Question: I have been having an issue with my Java application where I give the user a certain amount of "points" in the database for every time they complete an action. 32 database points is equal to one ingame point. On the event that the user does an action a method is run to see if the points are a multiple of 32, then says you have skypoints after dividing the points from the database by 32. After the user completes the action a certain amount of times it stops working and returns 0 every time the user does an action, not even when it's a multiple of 32. Here is a screenshot of the output and the code is located below to give you an understanding of what I have.
Screenshot:

Code inside my database class
'''
public long getPoints(String uuid) {
long points = 0;
try {
// Open a connection
Connection conn = DriverManager.getConnection(DB_URL, USER, PASS);
Statement stmt = conn.createStatement();
// Execute a query
stmt = conn.createStatement();
String sql = "SELECT playerpoints FROM SkyPoints.players WHERE playerid='" + uuid + "';";
ResultSet rs = stmt.executeQuery(sql);
while(rs.next()) {
points = rs.getLong("playerpoints") / 32;
}
} catch (SQLException e1) {
// TODO Auto-generated catch block
e1.printStackTrace();
}
return points;
}
public long getRawPoints(String uuid) {
long points = 0;
try {
// Open a connection
Connection conn = DriverManager.getConnection(DB_URL, USER, PASS);
Statement stmt = conn.createStatement();
// Execute a query
stmt = conn.createStatement();
String sql = "SELECT playerpoints FROM SkyPoints.players WHERE playerid='" + uuid + "';";
ResultSet rs = stmt.executeQuery(sql);
while(rs.next()) {
points = rs.getLong("playerpoints");
}
} catch (SQLException e1) {
// TODO Auto-generated catch block
e1.printStackTrace();
}
return points;
}
'''
Code inside my main class
'''
if(DatabaseObject.getRawPoints(uuid) % 32 == 0) {
String newamount = String.valueOf(DatabaseObject.getPoints(uuid));
String word = null;
if(DatabaseObject.getPoints(uuid) == 1) {
word = "Point";
} else {
word = "Points";
}
player.sendMessage(ChatColor.GRAY + "You have earned 1 Sky Point. New amount: " + ChatColor.BLUE + newamount + ChatColor.GRAY + " Sky " + word + ".");
}
'''
Note: UUID is the user id
Thanks for the help, I really appreciate it.
UPDATE: Got an sql error
'''
[16:58:42 WARN]: com.mysql.jdbc.exceptions.jdbc4.MySQLNonTransientConnectionException: Data source rejected establishment of connection, message from server: "Too many connections"
[16:58:42 WARN]: at sun.reflect.GeneratedConstructorAccessor58.newInstance(Unknown Source)
[16:58:42 WARN]: at sun.reflect.DelegatingConstructorAccessorImpl.newInstance(DelegatingConstructorAccessorImpl.java:45)
[16:58:42 WARN]: at java.lang.reflect.Constructor.newInstance(Constructor.java:526)
[16:58:42 WARN]: at com.mysql.jdbc.Util.handleNewInstance(Util.java:407)
[16:58:42 WARN]: at com.mysql.jdbc.Util.getInstance(Util.java:382)
[16:58:42 WARN]: at com.mysql.jdbc.SQLError.createSQLException(SQLError.java:1013)
[16:58:42 WARN]: at com.mysql.jdbc.SQLError.createSQLException(SQLError.java:987)
[16:58:42 WARN]: at com.mysql.jdbc.SQLError.createSQLException(SQLError.java:982)
[16:58:42 WARN]: at com.mysql.jdbc.MysqlIO.doHandshake(MysqlIO.java:1116)
[16:58:42 WARN]: at com.mysql.jdbc.ConnectionImpl.coreConnect(ConnectionImpl.java:2338)
[16:58:42 WARN]: at com.mysql.jdbc.ConnectionImpl.connectOneTryOnly(ConnectionImpl.java:2371)
[16:58:42 WARN]: at com.mysql.jdbc.ConnectionImpl.createNewIO(ConnectionImpl.java:2163)
[16:58:42 WARN]: at com.mysql.jdbc.ConnectionImpl.<init>(ConnectionImpl.java:794)
[16:58:42 WARN]: at com.mysql.jdbc.JDBC4Connection.<init>(JDBC4Connection.java:47)
[16:58:42 WARN]: at sun.reflect.GeneratedConstructorAccessor44.newInstance(Unknown Source)
[16:58:42 WARN]: at sun.reflect.DelegatingConstructorAccessorImpl.newInstance(DelegatingConstructorAccessorImpl.java:45)
[16:58:42 WARN]: at java.lang.reflect.Constructor.newInstance(Constructor.java:526)
[16:58:42 WARN]: at com.mysql.jdbc.Util.handleNewInstance(Util.java:407)
[16:58:42 WARN]: at com.mysql.jdbc.ConnectionImpl.getInstance(ConnectionImpl.java:378)
[16:58:42 WARN]: at com.mysql.jdbc.NonRegisteringDriver.connect(NonRegisteringDriver.java:305)
[16:58:42 WARN]: at java.sql.DriverManager.getConnection(DriverManager.java:571)
[16:58:42 WARN]: at java.sql.DriverManager.getConnection(DriverManager.java:215)
[16:58:42 WARN]: at me.andrewyunt.SkyPoints.Database.getPoints(Database.java:159)
[16:58:42 WARN]: at me.andrewyunt.SkyPoints.SkyPoints.onBlockBreak(SkyPoints.java:77)
[16:58:42 WARN]: at sun.reflect.NativeMethodAccessorImpl.invoke0(Native Method)
[16:58:42 WARN]: at sun.reflect.NativeMethodAccessorImpl.invoke(NativeMethodAccessorImpl.java:57)
[16:58:42 WARN]: at sun.reflect.DelegatingMethodAccessorImpl.invoke(DelegatingMethodAccessorImpl.java:43)
[16:58:42 WARN]: at java.lang.reflect.Method.invoke(Method.java:606)
[16:58:42 WARN]: at org.bukkit.plugin.java.JavaPluginLoader$1.execute(JavaPluginLoader.java:296)
[16:58:42 WARN]: at org.bukkit.plugin.RegisteredListener.callEvent(RegisteredListener.java:62)
[16:58:42 WARN]: at org.bukkit.plugin.SimplePluginManager.fireEvent(SimplePluginManager.java:502)
[16:58:42 WARN]: at org.bukkit.plugin.SimplePluginManager.callEvent(SimplePluginManager.java:487)
[16:58:42 WARN]: at net.minecraft.server.v1_7_R4.PlayerInteractManager.breakBlock(PlayerInteractManager.java:264)
[16:58:42 WARN]: at net.minecraft.server.v1_7_R4.PlayerInteractManager.dig(PlayerInteractManager.java:118)
[16:58:42 WARN]: at net.minecraft.server.v1_7_R4.PlayerConnection.a(PlayerConnection.java:550)
[16:58:42 WARN]: at net.minecraft.server.v1_7_R4.PacketPlayInBlockDig.a(SourceFile:53)
[16:58:42 WARN]: at net.minecraft.server.v1_7_R4.PacketPlayInBlockDig.handle(SourceFile:8)
[16:58:42 WARN]: at net.minecraft.server.v1_7_R4.NetworkManager.a(NetworkManager.java:184)
[16:58:42 WARN]: at net.minecraft.server.v1_7_R4.ServerConnection.c(ServerConnection.java:81)
[16:58:42 WARN]: at net.minecraft.server.v1_7_R4.MinecraftServer.v(MinecraftServer.java:731)
[16:58:42 WARN]: at net.minecraft.server.v1_7_R4.DedicatedServer.v(DedicatedServer.java:289)
[16:58:42 WARN]: at net.minecraft.server.v1_7_R4.MinecraftServer.u(MinecraftServer.java:584)
[16:58:42 WARN]: at net.minecraft.server.v1_7_R4.MinecraftServer.run(MinecraftServer.java:490)
[16:58:42 WARN]: at net.minecraft.server.v1_7_R4.ThreadServerApplication.run(SourceFile:628)
'''
> Data source rejected establishment of connection, message from server: "Too many connections"
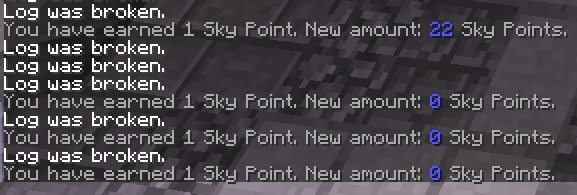
Answer: You need to close your 'Connections' and 'ResultSets' after you are done with them, otherwise, it will be as if you're still executing queries with them, even though you aren't.
To close a 'Connection' or 'ResultSet', just use 'variableName.close();'. So, for example, you should use:
'''
connection.close();
resultset.close();
'''
In the case of your code, you should use:
'''
Connection conn = DriverManager.getConnection(DB_URL, USER, PASS);
//set the query, create the statement
ResultSet rs = stmt.executeQuery(sql);
//get values
conn.close();
rs.close();
//return values
'''
The reason you're getting the error is because MySQL thinks that you're still using all of those connections, even though you aren't. To make it so MySQL doesn't think you're still using those connections, is to close them, with 'connection.close()'.